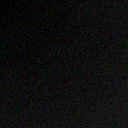
Screen state: off